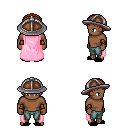
a pixel art fantasy rpg character, male body template, human, dark skin, pink cape, teal pants, dark blonde plain hairstyle, chain helm, cloth bracers, black slippers, four views (front, back, left, right), 2x2 character sprite sheet, small pixel art, hard edges, no anti-aliasing